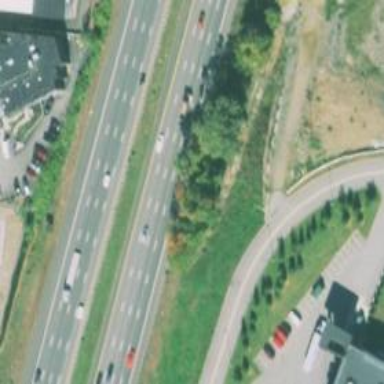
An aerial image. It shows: Asphalt motorway.